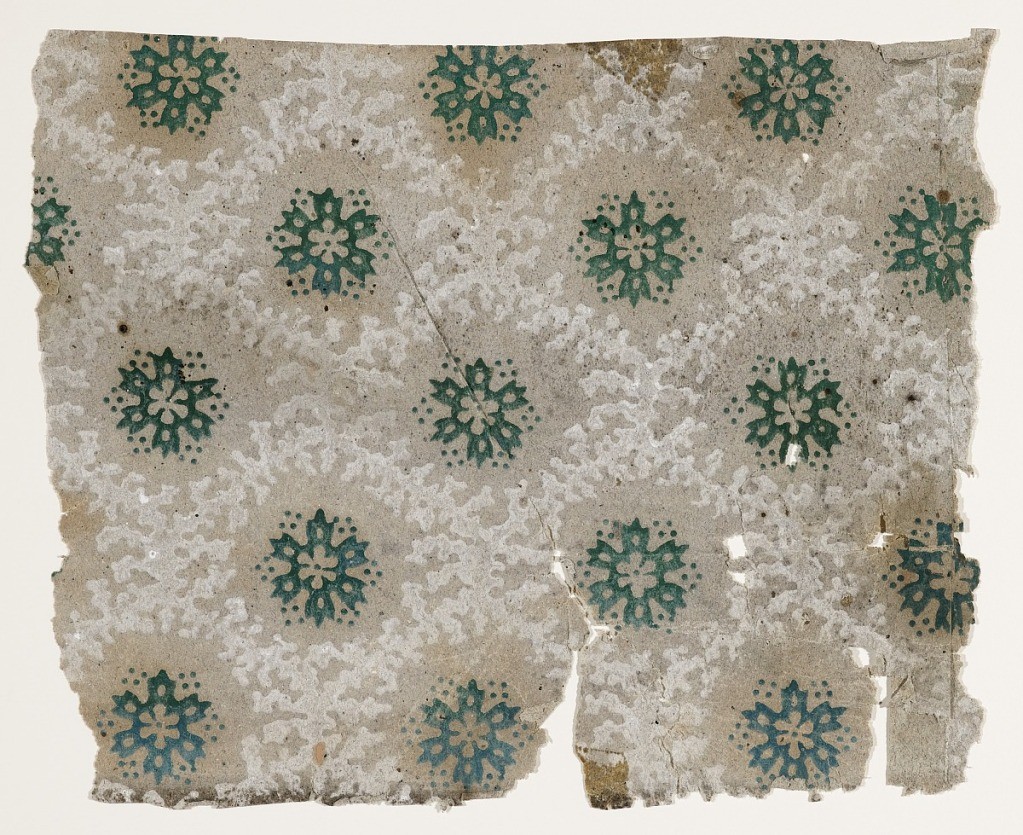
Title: Sidewall
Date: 1800–1850
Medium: Block-printed on handmade paper
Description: Diamond diaper design, with white framework containing green six-petaled floral motif. Printed on gray, ungrounded paper.